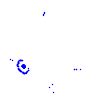
Particle: proton